Question: I'm using a look and feel which does row striping of tables by default. When I put in a 'JXTreeTable', I noticed that for some reason it didn't get the row striping automatically.
So I put in a workaround using Highlighter, but it looks like I get a repainting glitch:

It seems like 'JXTreeTable' is specifically repainting only the boundaries of the text instead of the whole cell. I have been trying to catch this in the debugger to figure out why, but every time I switch between programs, the whole window repaints, so it's nearly impossible to catch this kind of thing.
'JTable' and 'JTree' both behave sanely. This look and feel is one which paints the whole row of a 'JTree' (like Quaqua and Synth), so maybe that has something to do with it too. Perhaps 'JXTreeTable' has some kind of assumption that the look and feel won't paint the rows of the tree? If so, is there a way to work around that? It won't just be this look and feel which has the issue.
The code:
'''
import org.jdesktop.swingx.JXTreeTable;
import org.jdesktop.swingx.decorator.AbstractHighlighter;
import org.jdesktop.swingx.decorator.ComponentAdapter;
import org.jdesktop.swingx.decorator.Highlighter;
import org.jdesktop.swingx.treetable.DefaultMutableTreeTableNode;
import org.jdesktop.swingx.treetable.DefaultTreeTableModel;
import org.jdesktop.swingx.treetable.TreeTableModel;
import org.trypticon.haqua.HaquaLookAndFeel;
import javax.swing.JFrame;
import javax.swing.JPanel;
import javax.swing.JScrollPane;
import javax.swing.SwingUtilities;
import javax.swing.UIManager;
import javax.swing.WindowConstants;
import java.awt.BorderLayout;
import java.awt.Component;
import java.util.Arrays;
public class TreeTableDemo2 implements Runnable {
public static void main(String[] args) {
SwingUtilities.invokeLater(new TreeTableDemo2());
}
@Override
public void run() {
try {
UIManager.setLookAndFeel(new HaquaLookAndFeel());
} catch (Exception e) {
throw new RuntimeException(e);
}
JFrame frame = new JFrame("Tree Table Demo");
frame.setLayout(new BorderLayout());
frame.add(createPanel(), BorderLayout.CENTER);
frame.setDefaultCloseOperation(WindowConstants.DISPOSE_ON_CLOSE);
frame.pack();
frame.setVisible(true);
}
public JPanel createPanel() {
JPanel panel = new JPanel(new BorderLayout());
TreeTableModel treeTableModel = new DummyTreeTableModel();
JXTreeTable treeTable = new FixedTreeTable(treeTableModel);
JScrollPane treeTableScroll = new JScrollPane(treeTable);
panel.add(treeTableScroll, BorderLayout.CENTER);
return panel;
}
private static class FixedTreeTable extends JXTreeTable {
private static final Highlighter oddRowHighlighter = new AbstractHighlighter() {
@Override
protected Component doHighlight(Component component, ComponentAdapter componentAdapter) {
if (componentAdapter.row % 2 != 0 &&
!componentAdapter.isSelected()) {
component.setBackground(UIManager.getColor("Table.alternateRowColor"));
}
return component;
}
};
public FixedTreeTable(TreeTableModel treeModel) {
super(treeModel);
// This hack makes it paint correctly after releasing the mouse, which is not quite good enough.
// getSelectionModel().addListSelectionListener(new ListSelectionListener() {
// @Override
// public void valueChanged(ListSelectionEvent e) {
// Rectangle repaintRange = getCellRect(e.getFirstIndex(), 0, true);
// repaintRange.add(getCellRect(e.getLastIndex(), 0, true));
// repaint(repaintRange);
// }
// });
}
@Override
public void updateUI() {
removeHighlighter(oddRowHighlighter);
super.updateUI();
// JTable does this striping automatically but JXTable's default renderer
// seems to ignore it, so JXTreeTable inherits this broken behaviour.
if (UIManager.get("Table.alternateRowColor") != null) {
addHighlighter(oddRowHighlighter);
}
}
}
private static class DummyTreeTableNode extends DefaultMutableTreeTableNode {
private final Object[] values;
private DummyTreeTableNode(String name) {
super(name);
values = new Object[5];
values[0] = name;
}
private DummyTreeTableNode(Object... values) {
super(values[0]);
this.values = values;
}
@Override
public Object getValueAt(int column) {
return values[column];
}
}
private static class DummyTreeTableModel extends DefaultTreeTableModel {
private static DefaultMutableTreeTableNode rootNode = new DefaultMutableTreeTableNode();
static {
DefaultMutableTreeTableNode blue = new DefaultMutableTreeTableNode("Blue");
blue.add(new DummyTreeTableNode("Orionis C", 33000, 30000.0, 18.0, 5.90));
rootNode.add(blue);
DefaultMutableTreeTableNode bluish = new DefaultMutableTreeTableNode("Bluish");
bluish.add(new DummyTreeTableNode("Becrux", 30000, 16000.0, 16.0, 5.70));
bluish.add(new DummyTreeTableNode("Spica", 22000, 8300.0, 10.5, 5.10));
bluish.add(new DummyTreeTableNode("Achernar", 15000, 750.0, 5.40, 3.70));
bluish.add(new DummyTreeTableNode("Rigel", 12500, 130.0, 3.50, 2.70));
rootNode.add(bluish);
DefaultMutableTreeTableNode blueWhite = new DefaultMutableTreeTableNode("Blue-White");
blueWhite.add(new DummyTreeTableNode("Sirius A", 9500, 63.0, 2.60, 2.30));
blueWhite.add(new DummyTreeTableNode("Fomalhaut", 9000, 40.0, 2.20, 2.00));
blueWhite.add(new DummyTreeTableNode("Altair", 8700, 24.0, 1.90, 1.80));
rootNode.add(blueWhite);
DefaultMutableTreeTableNode white = new DefaultMutableTreeTableNode("White");
white.add(new DummyTreeTableNode("Polaris A", 7400, 9.0, 1.60, 1.50));
white.add(new DummyTreeTableNode("Eta Scorpii", 7100, 6.3, 1.50, 1.30));
white.add(new DummyTreeTableNode("Procyon A", 6400, 4.0, 1.35, 1.20));
rootNode.add(white);
DefaultMutableTreeTableNode yellowWhite = new DefaultMutableTreeTableNode("Yellow-White");
yellowWhite.add(new DummyTreeTableNode("Alpha Centauri A", 5900, 1.45, 1.08, 1.05));
yellowWhite.add(new DummyTreeTableNode("The Sun", 5800, 100.0, 1.00, 1.00));
yellowWhite.add(new DummyTreeTableNode("Mu Cassiopeiae", 5600, 0.70, 0.95, 0.91));
yellowWhite.add(new DummyTreeTableNode("Tau Ceti", 5300, 0.44, 0.85, 0.87));
rootNode.add(yellowWhite);
DefaultMutableTreeTableNode orange = new DefaultMutableTreeTableNode("Orange");
orange.add(new DummyTreeTableNode("Pollux", 5100, 0.36, 0.83, 0.83));
orange.add(new DummyTreeTableNode("Epsilon Eridani", 4830, 0.28, 0.78, 0.79));
orange.add(new DummyTreeTableNode("Alpha Centauri B", 4370, 0.18, 0.68, 0.74));
rootNode.add(orange);
DefaultMutableTreeTableNode red = new DefaultMutableTreeTableNode("Red");
red.add(new DummyTreeTableNode("Lalande 21185", 3400, 0.03, 0.33, 0.36));
red.add(new DummyTreeTableNode("Ross 128", 3200, 0.0005, 0.20, 0.21));
red.add(new DummyTreeTableNode("Wolf 359", 3000, 0.0002, 0.10, 0.12));
rootNode.add(red);
}
private static final Object[] columnNames = {
"Star", "Temperature (K)", "Luminosity", "Mass", "Radius"
};
public DummyTreeTableModel() {
super(rootNode, Arrays.asList(columnNames));
}
@Override
public Class<?> getColumnClass(int columnIndex) {
if (columnIndex == 0) {
return String.class;
} else {
return Double.class;
}
}
@Override
public boolean isCellEditable(Object node, int column) {
return false;
}
}
}
'''
I finally managed to trap the condition in the debugger by watching a paint method in 'JXTreeTable'. What I see is that it has something called 'ClippedTreeCellRenderer' which has some fields which look like they correspond to the suspicious behaviour:
'''
iconRect = {java.awt.Rectangle@2946}"java.awt.Rectangle[x=20,y=92,width=16,height=16]"
textRect = {java.awt.Rectangle@2947}"java.awt.Rectangle[x=20,y=-17,width=62,height=15]"
itemRect = {java.awt.Rectangle@2948}"java.awt.Rectangle[x=20,y=36,width=103,height=18]"
'''
I haven't yet confirmed that it is definitely using this value to paint the rectangle, but 'textRect' is exactly the size of the small window it does repaint. So now the question is, where on earth is 'JXTreeTable' pulling these values from and why is it using them?
My instinct tells me that 'JXTreeTable''s renderer is somehow using the tree cell renderer to render the cell directly instead of just telling the tree itself to paint. The logic for painting the row backgrounds and the expand/collapse icons is in the tree, not in the cells, so if it's doing that, it would make sense that it isn't consistently painting the tree.
I think I was on the wrong path entirely. It looks like the whole row being painted, but tree.isPathSelected(path) returns 'false' for the newly-selected blue rows and returns 'true' for the just-deselected row.
I can confirm by breakpoints in 'DefaultTreeSelectionModel' that the tree selection is only updated after you let go of the mouse, which is why it eventually returns to being rendered correctly.
I'll have to dig further into JXTreeTable to see how it's keeping those in sync.
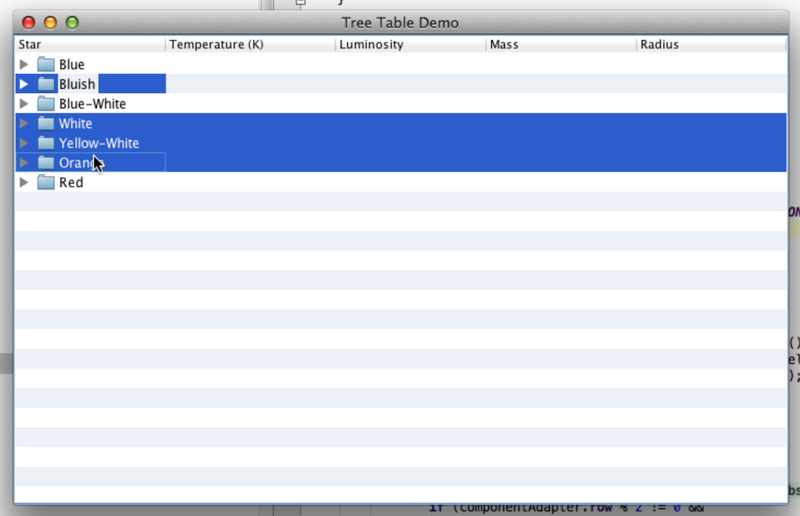
Answer: I found the bug. It looks like some well-meaning code in 'JXTreeTable.java' which is trying to reduce updates:
'''
/**
* Class responsible for calling updateSelectedPathsFromSelectedRows
* when the selection of the list changse.
*/
class ListSelectionHandler implements ListSelectionListener {
@Override
public void valueChanged(ListSelectionEvent e) {
if (!e.getValueIsAdjusting()) {
updateSelectedPathsFromSelectedRows();
}
}
}
'''
If you remove that 'if' check, everything works correctly. I'll just have to make some local changes to SwingX I guess, since the project is essentially dead. :(